Question: If you create an empty WPF app, and replace the MainWindow.xaml with the following:
'''
<ribbon:Ribbon xmlns:ribbon="clr-namespace:Microsoft.Windows.Controls.Ribbon;assembly=RibbonControlsLibrary" />
'''
(Note the use of the Ribbon class, not RibbonWindow as is used in most tutorials on the subject.)
Then delete MainWindow.cs and run the app.
It will give you a nice looking window with IE like navigation buttons and under that, the actual ribbon bar.

How do I use those navigation buttons? I have found lots of info on the rest of the Ribbon Bar, but not the navigation buttons.
I have an app with has a navigation stack and I just need to be able to fire an event when the user clicks forward/backward so I can have the app navigate. And of course, I need to be able to enable or disable them depending on the navigation stack.
I have looked, but I don't see any property of the RibbonClass that exposes the buttons.
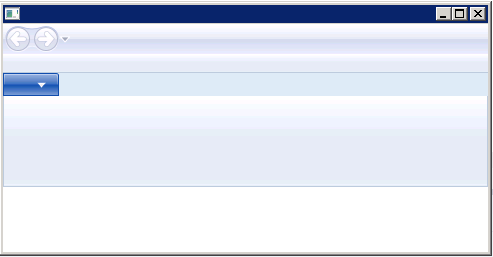
Answer: Navigation buttons are part of the navigation mechanics built into WPF since its Avalon times. They have nothing in common with Ribbon.
See details here:
<URL>